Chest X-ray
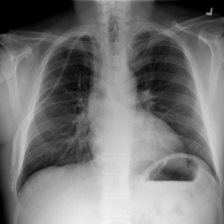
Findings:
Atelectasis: negative
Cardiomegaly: negative
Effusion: negative
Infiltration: negative
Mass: negative
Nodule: positive
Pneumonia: negative
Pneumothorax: negative
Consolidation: negative
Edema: negative
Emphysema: negative
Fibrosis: negative
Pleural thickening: negative
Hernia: negative